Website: crate-barrel
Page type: cart
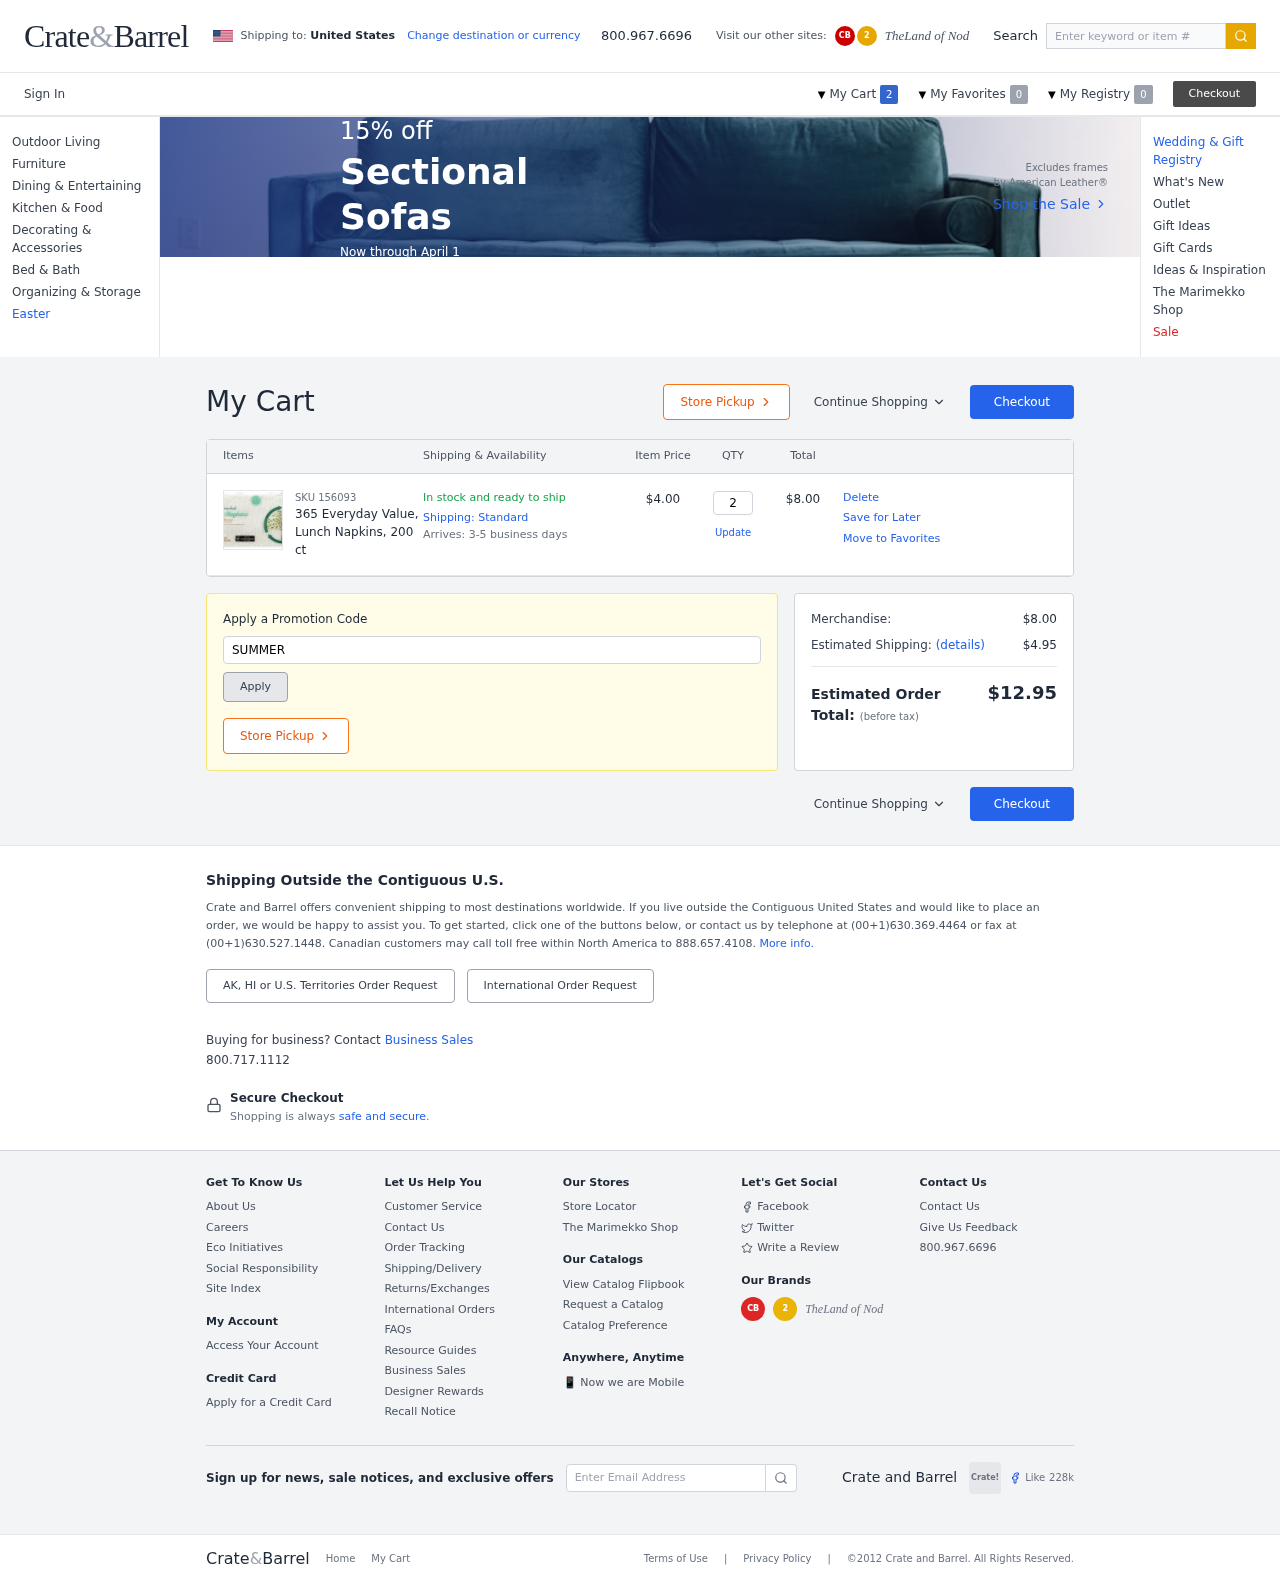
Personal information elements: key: PII_PROMO_CODE
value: SUMMER53
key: PII_COUNTRY
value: United States
Product elements: key: PRODUCT1_NAME
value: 365 Everyday Value, Lunch Napkins, 200 ct
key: PRODUCT1_PRICE
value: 4
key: PRODUCT1_QUANTITY
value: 2
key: PRODUCT1_SKU
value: SKU 156093
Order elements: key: ORDER_NUM_ITEMS
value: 2
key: ORDER_ITEM_TOTAL
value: $8.00
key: ORDER_SUBTOTAL
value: $8.00
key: ORDER_SHIPPING_COST
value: $4.95
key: ORDER_TOTAL
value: $12.95
Search elements: key: HEADER_SEARCH
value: Enter keyword or item #